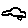
Label: car